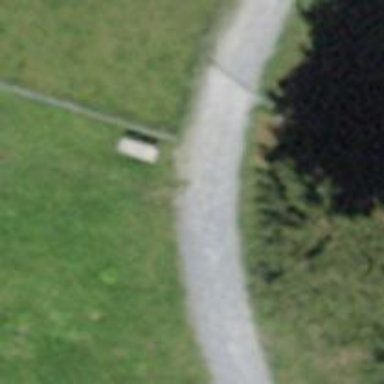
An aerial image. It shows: Bench for seating.